Question: I am learning php. I am learning through by looking at structure of existing web site. I can configure it correctly.
I dont how to set the virtuall directory for web site. Like ASP.NET you have either host the site on IIS or you can use local ISS. Is there any such thing with PHP.
I am using eclipse for development.

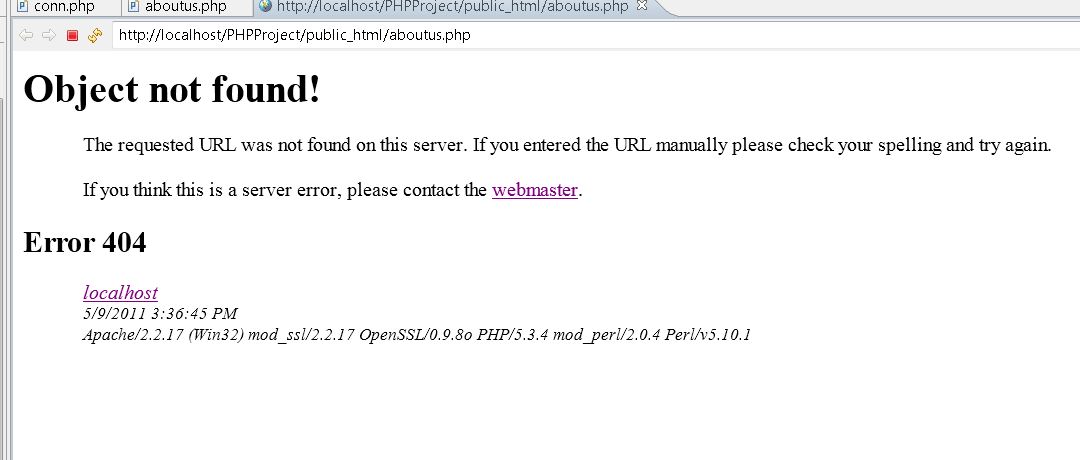
Answer: If you're only running a single site on your Apache server, then you simply have to set the <URL> entries to match your document root.